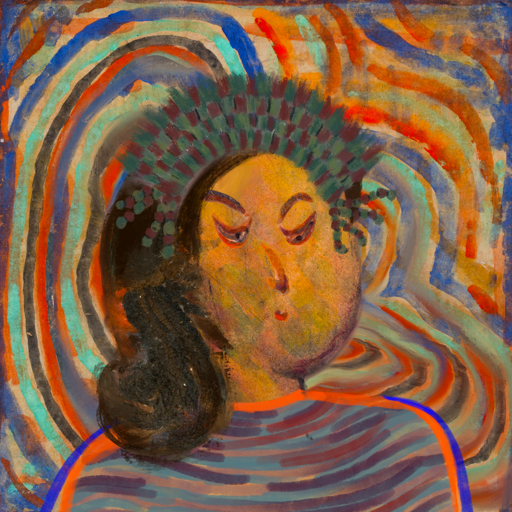
Background: Sisters, Head And Neck Side: Gypsy_Mother, Face Side: Hypocrite, Bust: Experience, Hair Side: Gypsy_Queen, Head Accessory: After_Raid_Crown, Second Necklace: Blank, Necklace: Blank, Baby: Blank